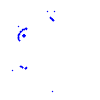
Particle: kaon